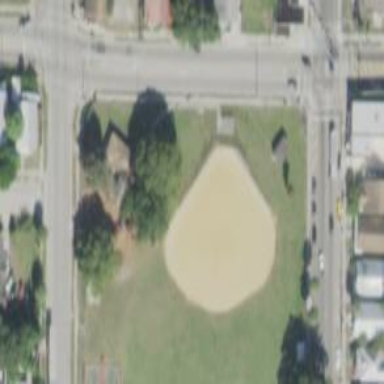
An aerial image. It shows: Baseball pitch for leisure land.